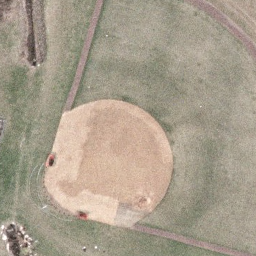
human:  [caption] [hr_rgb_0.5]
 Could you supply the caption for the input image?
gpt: It is a very old baseball diamond compose of sand and weeds .

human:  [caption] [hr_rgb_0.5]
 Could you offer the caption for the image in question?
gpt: It is a very old baseball diamond with sand and weeds .

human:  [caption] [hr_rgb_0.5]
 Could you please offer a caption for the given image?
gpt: This is an old baseball diamond .

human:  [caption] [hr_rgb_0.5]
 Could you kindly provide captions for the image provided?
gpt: A baseball diamond composed of sand and weeds .

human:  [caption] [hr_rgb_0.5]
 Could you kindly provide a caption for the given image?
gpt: It is a very old baseball diamond compose of sand and weeds .